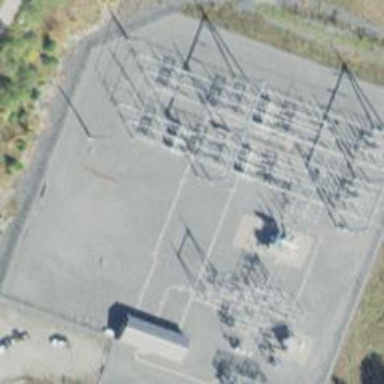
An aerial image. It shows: Switch used for power control.